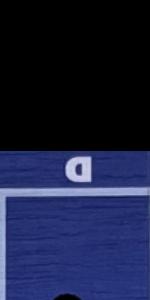
Label: Empty